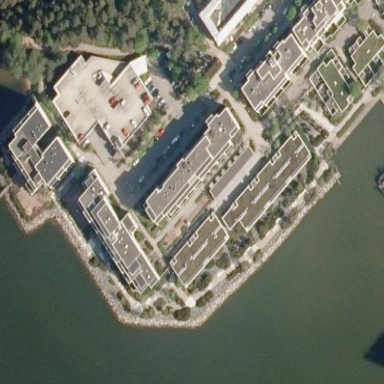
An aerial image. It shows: Flat-roofed apartment building with gravel roofing material.